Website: home-depot
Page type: account-selection
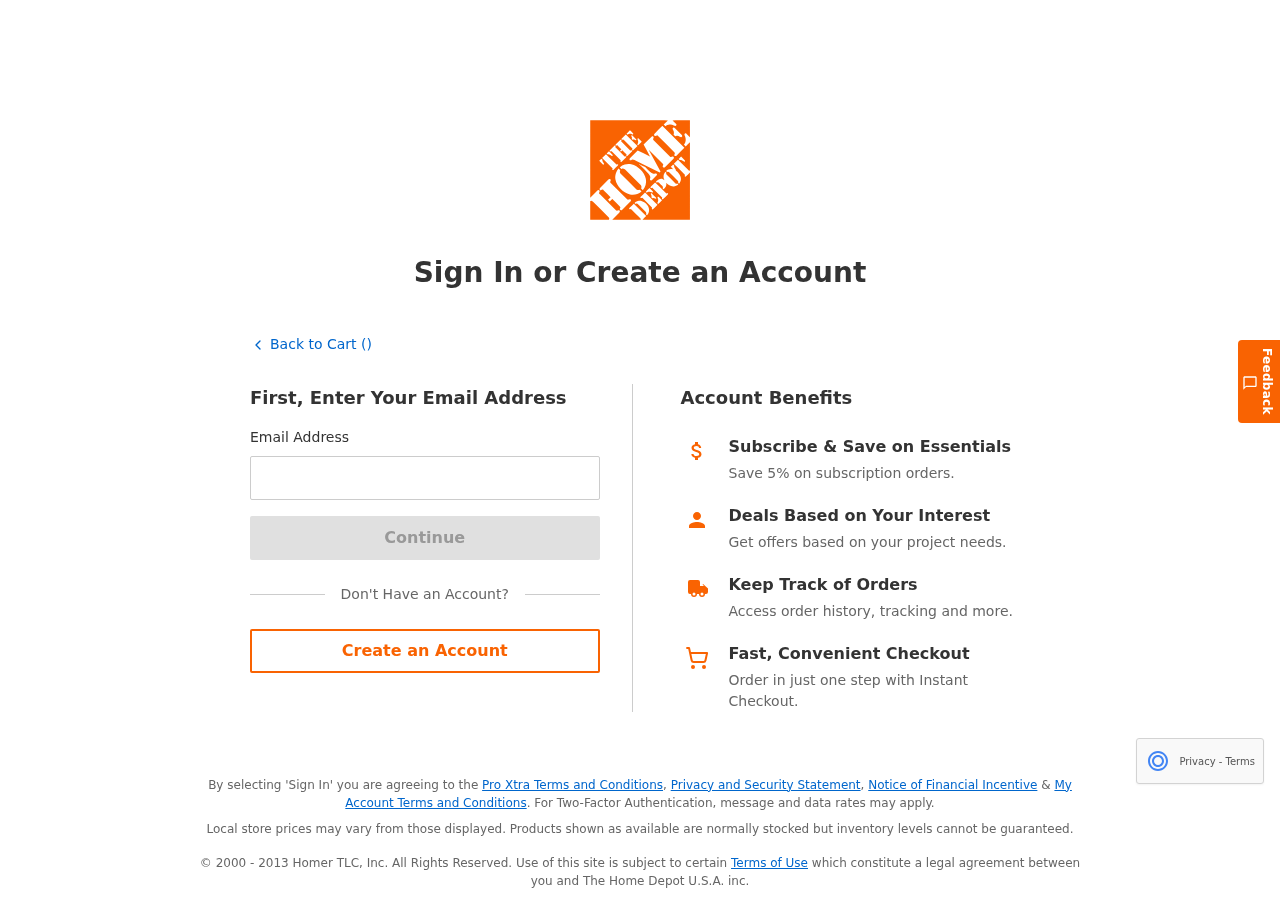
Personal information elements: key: PII_EMAIL
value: timothy_cochran@gmail.com